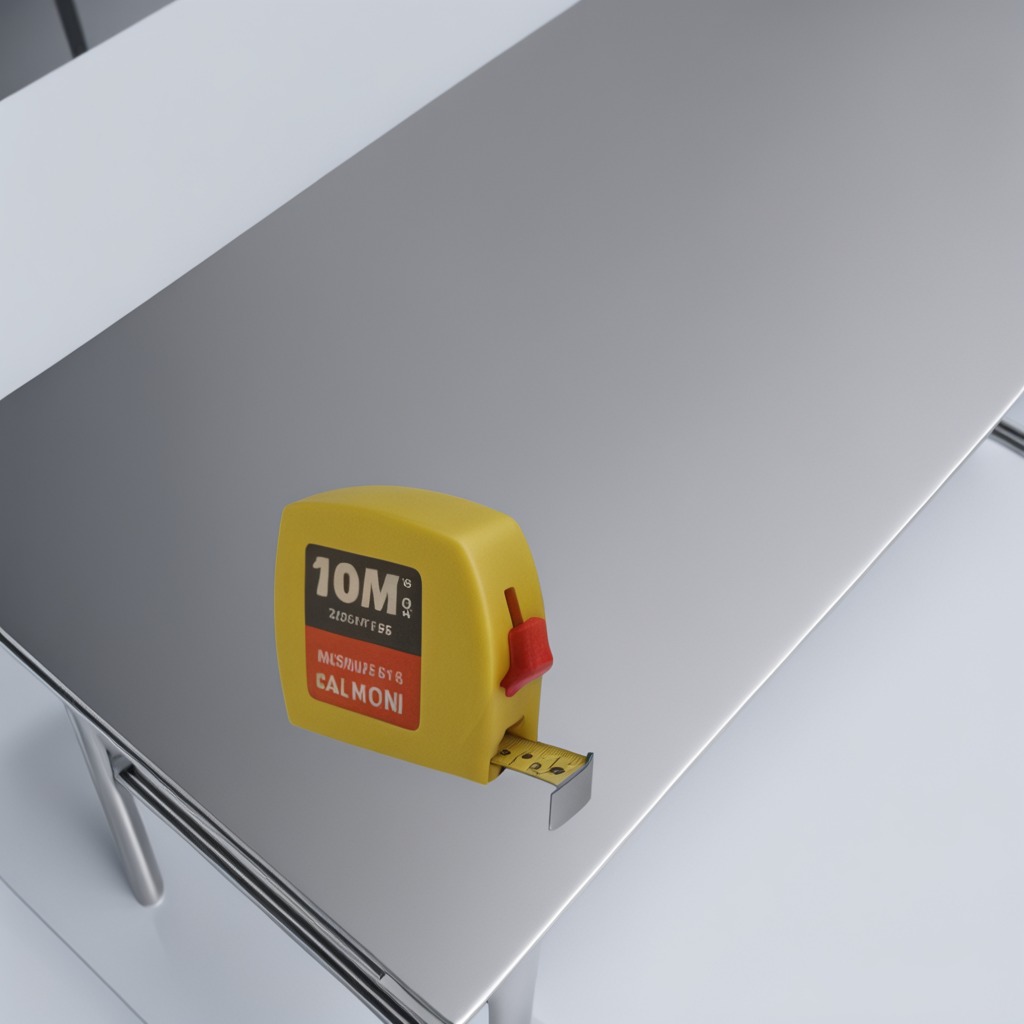
A measuring tape is lying on a stainless steel table in a high-end prototyping lab.